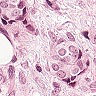
Metastatic tissue present: yes